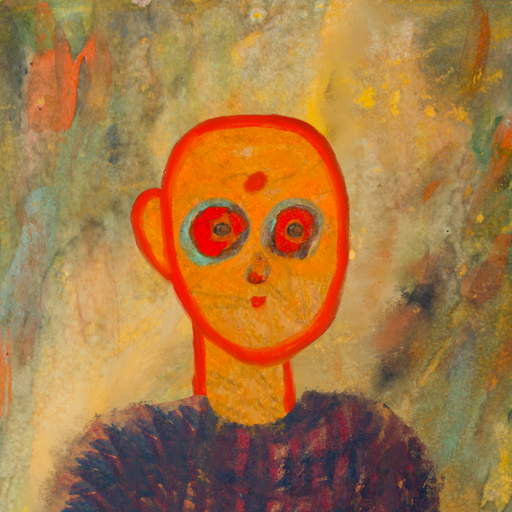
Background: Comrade, Head And Neck Front: Sisters, Face Front: Sisters, Bust: In_The_Sun, Hair Front: Blank, Head Accessory: Blank, Second Necklace: Blank, Necklace: Blank, Baby: Blank